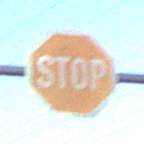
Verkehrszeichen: Stop
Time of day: Dawn
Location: Outdoor (Nature)
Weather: Clear
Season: NotSpecified
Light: Natural